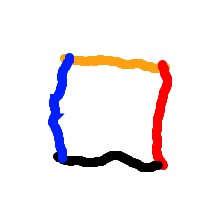
Shape: square